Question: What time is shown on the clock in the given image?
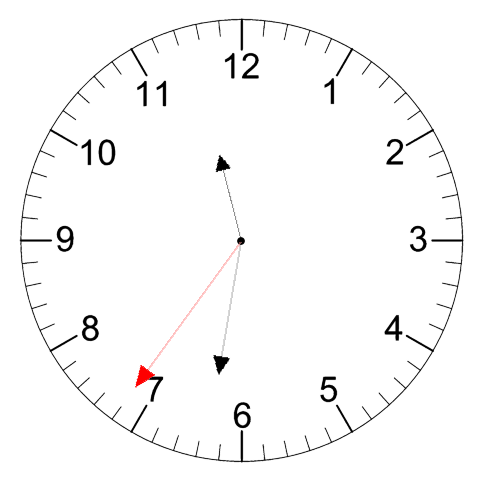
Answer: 11:31:36